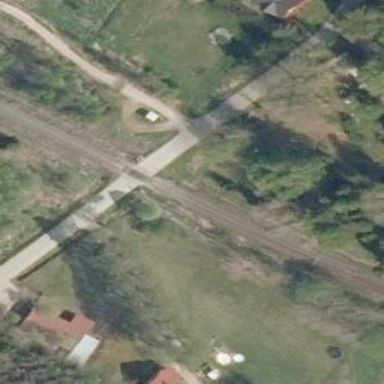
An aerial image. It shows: Railway with continuous electrified contact line.